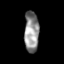
Tissue: skin
Cell type: Others
Senescence score: 0.742
Nuclear area (px): 578
Mean DAPI intensity: 145.58